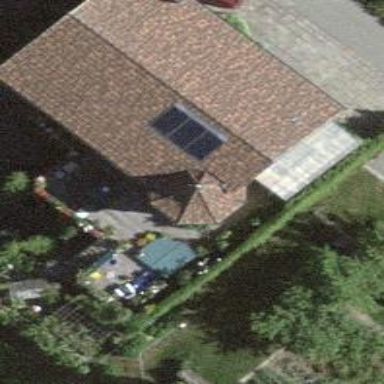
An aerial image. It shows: Detached building.